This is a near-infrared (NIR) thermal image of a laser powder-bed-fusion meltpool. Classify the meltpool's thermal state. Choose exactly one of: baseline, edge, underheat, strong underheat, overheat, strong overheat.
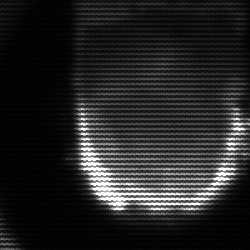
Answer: baseline